Question: I always end up with the "The ResourceConfig instance does not contain any root resource classes" error
I shouldn't even need anything other then jersey-bundle
but without it I get errors regarding the asm.jar
'''
package akiraapps.jerseytest;
import javax.ws.rs.GET;
import javax.ws.rs.Path;
import javax.ws.rs.Produces;
import javax.ws.rs.core.MediaType;
@Path("/hello")
public class Hello {
// This method is called if TEXT_PLAIN is request
@GET
@Produces(MediaType.TEXT_PLAIN)
public String sayPlainTextHello() {
return "Hello Jersey";
}
// This method is called if XML is request
@GET
@Produces(MediaType.TEXT_XML)
public String sayXMLHello() {
return "<?xml version="1.0"?>" + "<hello> Hello Jersey" + "</hello>";
}
// This method is called if HTML is request
@GET
@Produces(MediaType.TEXT_HTML)
public String sayHtmlHello() {
return "<html> " + "<title>" + "Hello Jersey" + "</title>"
+ "<body><h1>" + "Hello Jersey" + "</body></h1>" + "</html> ";
}
}
'''
WEB.XML------
'''
<web-app xmlns:xsi="http://www.w3.org/2001/XMLSchema-instance" xmlns="http://java.sun.com/xml/ns/javaee" xmlns:web="http://java.sun.com/xml/ns/javaee/web-app_2_5.xsd" xsi:schemaLocation="http://java.sun.com/xml/ns/javaee http://java.sun.com/xml/ns/javaee/web-app_2_5.xsd" id="WebApp_ID" version="2.5">
<servlet>
<servlet-name>Jersey REST Service</servlet-name>
<servlet-class>com.sun.jersey.spi.container.servlet.ServletContainer</servlet-class>
<init-param>
<param-name>com.sun.jersey.config.property.packages</param-name>
<param-value>akiraapps.jerseytest</param-value>
</init-param>
<load-on-startup>1</load-on-startup>
</servlet>
<servlet-mapping>
<servlet-name>Jersey REST Service</servlet-name>
<url-pattern>/rest/*</url-pattern>
</servlet-mapping>
</web-app>
'''

ERROR LOG:
> Jun 16, 2011 11:54:03 AM
com.sun.jersey.api.core.PackagesResourceConfig
init INFO: Scanning for root resource
and provider classes in the packages:
akiraapps.jerseytest.Hello Jun 16,
2011 11:54:03 AM
com.sun.jersey.server.impl.application.WebApplicationImpl
_initiate INFO: Initiating Jersey application, version 'Jersey: 1.7
05/20/2011 11:43 AM' Jun 16, 2011
11:54:03 AM
com.sun.jersey.server.impl.application.RootResourceUriRules
SEVERE: The ResourceConfig
instance does not contain any root
resource classes. Jun 16, 2011
11:54:03 AM
org.apache.catalina.core.ApplicationContext
log SEVERE: StandardWrapper.Throwable
com.sun.jersey.api.container.ContainerException:
The ResourceConfig instance does not
contain any root resource classes. at
com.sun.jersey.server.impl.application.RootResourceUriRules.(RootResourceUriRules.java:99)
at
com.sun.jersey.server.impl.application.WebApplicationImpl._initiate(WebApplicationImpl.java:1298)
at
com.sun.jersey.server.impl.application.WebApplicationImpl.access$700(WebApplicationImpl.java:167)
at
com.sun.jersey.server.impl.application.WebApplicationImpl$13.f(WebApplicationImpl.java:773)
at
com.sun.jersey.server.impl.application.WebApplicationImpl$13.f(WebApplicationImpl.java:769)
at
com.sun.jersey.spi.inject.Errors.processWithErrors(Errors.java:193)
at
com.sun.jersey.server.impl.application.WebApplicationImpl.initiate(WebApplicationImpl.java:769)
at
com.sun.jersey.server.impl.application.WebApplicationImpl.initiate(WebApplicationImpl.java:764)
at
com.sun.jersey.spi.container.servlet.ServletContainer.initiate(ServletContainer.java:488)
at
com.sun.jersey.spi.container.servlet.ServletContainer$InternalWebComponent.initiate(ServletContainer.java:318)
at
com.sun.jersey.spi.container.servlet.WebComponent.load(WebComponent.java:609)
at
com.sun.jersey.spi.container.servlet.WebComponent.init(WebComponent.java:210)
at
com.sun.jersey.spi.container.servlet.ServletContainer.init(ServletContainer.java:373)
at
com.sun.jersey.spi.container.servlet.ServletContainer.init(ServletContainer.java:556)
at
javax.servlet.GenericServlet.init(GenericServlet.java:160)
at
org.apache.catalina.core.StandardWrapper.initServlet(StandardWrapper.java:1189)
at
org.apache.catalina.core.StandardWrapper.loadServlet(StandardWrapper.java:1103)
at
org.apache.catalina.core.StandardWrapper.allocate(StandardWrapper.java:813)
at
org.apache.catalina.core.StandardWrapperValve.invoke(StandardWrapperValve.java:135)
at
org.apache.catalina.core.StandardContextValve.invoke(StandardContextValve.java:164)
at
org.apache.catalina.authenticator.AuthenticatorBase.invoke(AuthenticatorBase.java:462)
at
org.apache.catalina.core.StandardHostValve.invoke(StandardHostValve.java:164)
at
org.apache.catalina.valves.ErrorReportValve.invoke(ErrorReportValve.java:100)
at
org.apache.catalina.valves.AccessLogValve.invoke(AccessLogValve.java:562)
at
org.apache.catalina.core.StandardEngineValve.invoke(StandardEngineValve.java:118)
at
org.apache.catalina.connector.CoyoteAdapter.service(CoyoteAdapter.java:395)
at
org.apache.coyote.http11.Http11Processor.process(Http11Processor.java:250)
at
org.apache.coyote.http11.Http11Protocol$Http11ConnectionHandler.process(Http11Protocol.java:188)
at
org.apache.coyote.http11.Http11Protocol$Http11ConnectionHandler.process(Http11Protocol.java:166)
at
org.apache.tomcat.util.net.JIoEndpoint$SocketProcessor.run(JIoEndpoint.java:302)
at
java.util.concurrent.ThreadPoolExecutor$Worker.runTask(ThreadPoolExecutor.java:886)
at
java.util.concurrent.ThreadPoolExecutor$Worker.run(ThreadPoolExecutor.java:908)
at
java.lang.Thread.run(Thread.java:662)
Jun 16, 2011 11:54:03 AM
org.apache.catalina.core.StandardWrapperValve
invoke SEVERE: Allocate exception for
servlet Jersey REST Service
com.sun.jersey.api.container.ContainerException:
The ResourceConfig instance does not
contain any root resource classes. at
com.sun.jersey.server.impl.application.RootResourceUriRules.(RootResourceUriRules.java:99)
at
com.sun.jersey.server.impl.application.WebApplicationImpl._initiate(WebApplicationImpl.java:1298)
at
com.sun.jersey.server.impl.application.WebApplicationImpl.access$700(WebApplicationImpl.java:167)
at
com.sun.jersey.server.impl.application.WebApplicationImpl$13.f(WebApplicationImpl.java:773)
at
com.sun.jersey.server.impl.application.WebApplicationImpl$13.f(WebApplicationImpl.java:769)
at
com.sun.jersey.spi.inject.Errors.processWithErrors(Errors.java:193)
at
com.sun.jersey.server.impl.application.WebApplicationImpl.initiate(WebApplicationImpl.java:769)
at
com.sun.jersey.server.impl.application.WebApplicationImpl.initiate(WebApplicationImpl.java:764)
at
com.sun.jersey.spi.container.servlet.ServletContainer.initiate(ServletContainer.java:488)
at
com.sun.jersey.spi.container.servlet.ServletContainer$InternalWebComponent.initiate(ServletContainer.java:318)
at
com.sun.jersey.spi.container.servlet.WebComponent.load(WebComponent.java:609)
at
com.sun.jersey.spi.container.servlet.WebComponent.init(WebComponent.java:210)
at
com.sun.jersey.spi.container.servlet.ServletContainer.init(ServletContainer.java:373)
at
com.sun.jersey.spi.container.servlet.ServletContainer.init(ServletContainer.java:556)
at
javax.servlet.GenericServlet.init(GenericServlet.java:160)
at
org.apache.catalina.core.StandardWrapper.initServlet(StandardWrapper.java:1189)
at
org.apache.catalina.core.StandardWrapper.loadServlet(StandardWrapper.java:1103)
at
org.apache.catalina.core.StandardWrapper.allocate(StandardWrapper.java:813)
at
org.apache.catalina.core.StandardWrapperValve.invoke(StandardWrapperValve.java:135)
at
org.apache.catalina.core.StandardContextValve.invoke(StandardContextValve.java:164)
at
org.apache.catalina.authenticator.AuthenticatorBase.invoke(AuthenticatorBase.java:462)
at
org.apache.catalina.core.StandardHostValve.invoke(StandardHostValve.java:164)
at
org.apache.catalina.valves.ErrorReportValve.invoke(ErrorReportValve.java:100)
at
org.apache.catalina.valves.AccessLogValve.invoke(AccessLogValve.java:562)
at
org.apache.catalina.core.StandardEngineValve.invoke(StandardEngineValve.java:118)
at
org.apache.catalina.connector.CoyoteAdapter.service(CoyoteAdapter.java:395)
at
org.apache.coyote.http11.Http11Processor.process(Http11Processor.java:250)
at
org.apache.coyote.http11.Http11Protocol$Http11ConnectionHandler.process(Http11Protocol.java:188)
at
org.apache.coyote.http11.Http11Protocol$Http11ConnectionHandler.process(Http11Protocol.java:166)
at
org.apache.tomcat.util.net.JIoEndpoint$SocketProcessor.run(JIoEndpoint.java:302)
at
java.util.concurrent.ThreadPoolExecutor$Worker.runTask(ThreadPoolExecutor.java:886)
at
java.util.concurrent.ThreadPoolExecutor$Worker.run(ThreadPoolExecutor.java:908)
at
java.lang.Thread.run(Thread.java:662)
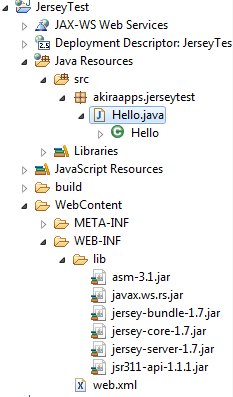
Answer: According to Owen,
> I right-clicked on my project->Java EE Tools->Update EAR Libraries.
and it seems to be working now.